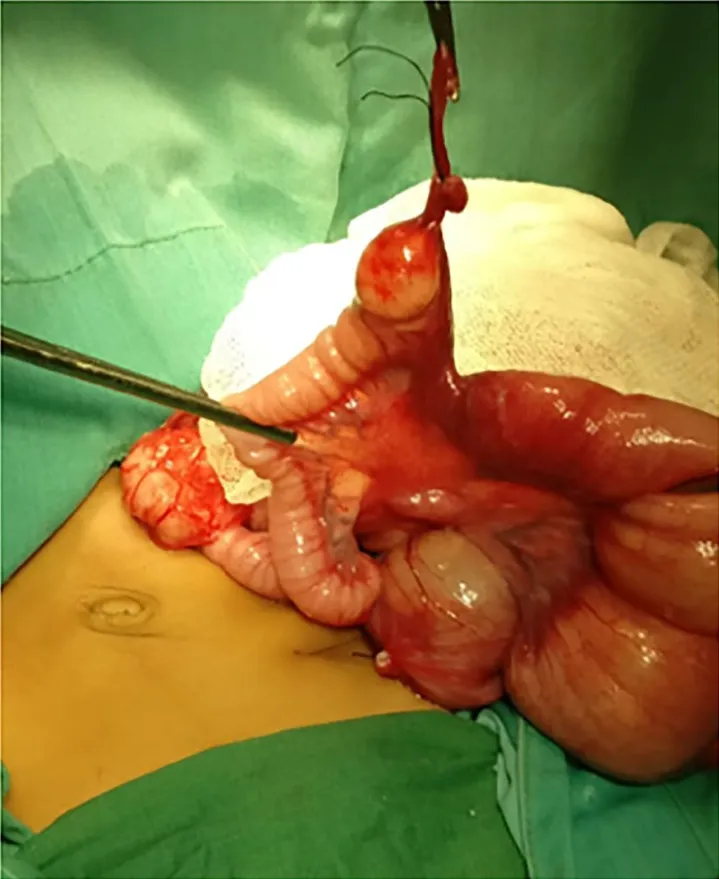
Intraoperative findings revealed a volvulus of fibrous tissue of the vitelline duct and Meckel diverticulum was found.
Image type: medical_photograph (other_medical_photograph)